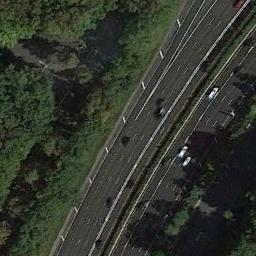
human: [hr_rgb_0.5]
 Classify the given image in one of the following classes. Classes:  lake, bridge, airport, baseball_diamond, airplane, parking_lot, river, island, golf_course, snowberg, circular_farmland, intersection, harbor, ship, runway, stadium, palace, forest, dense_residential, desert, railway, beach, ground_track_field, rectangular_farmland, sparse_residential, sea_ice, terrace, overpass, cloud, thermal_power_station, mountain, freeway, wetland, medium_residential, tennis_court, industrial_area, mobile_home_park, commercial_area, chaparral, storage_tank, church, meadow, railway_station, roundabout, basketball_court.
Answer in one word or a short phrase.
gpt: freeway